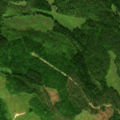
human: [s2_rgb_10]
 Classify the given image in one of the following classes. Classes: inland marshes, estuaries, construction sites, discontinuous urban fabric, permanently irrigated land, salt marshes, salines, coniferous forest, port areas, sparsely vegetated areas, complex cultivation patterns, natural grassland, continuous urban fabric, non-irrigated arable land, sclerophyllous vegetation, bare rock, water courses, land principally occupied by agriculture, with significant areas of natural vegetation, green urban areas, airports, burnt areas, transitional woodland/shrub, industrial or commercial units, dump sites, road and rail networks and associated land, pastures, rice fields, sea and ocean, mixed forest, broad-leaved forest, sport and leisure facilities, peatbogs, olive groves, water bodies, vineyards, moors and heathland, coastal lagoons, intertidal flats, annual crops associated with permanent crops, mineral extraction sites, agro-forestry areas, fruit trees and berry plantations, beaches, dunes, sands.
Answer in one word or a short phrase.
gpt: coniferous forest, mixed forest, transitional woodland/shrub